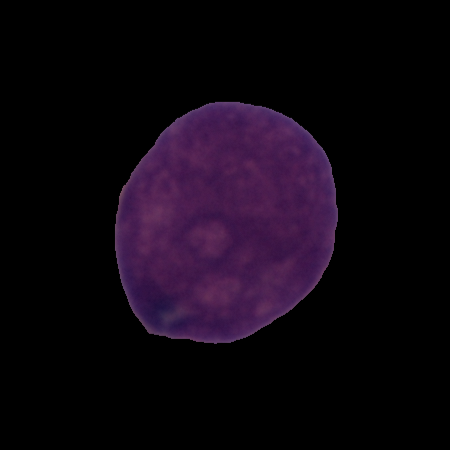
Label: cancer